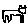
Label: cat